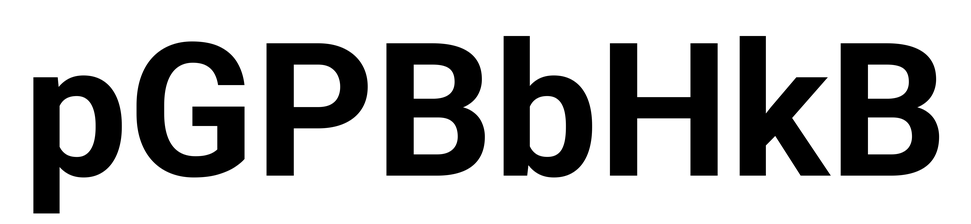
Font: Roboto_Bold